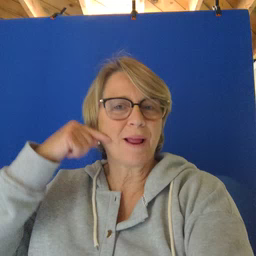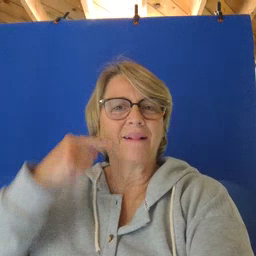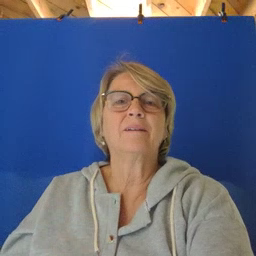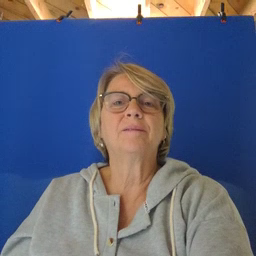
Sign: smile